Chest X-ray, PA view. Patient: 25 years old, sex F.
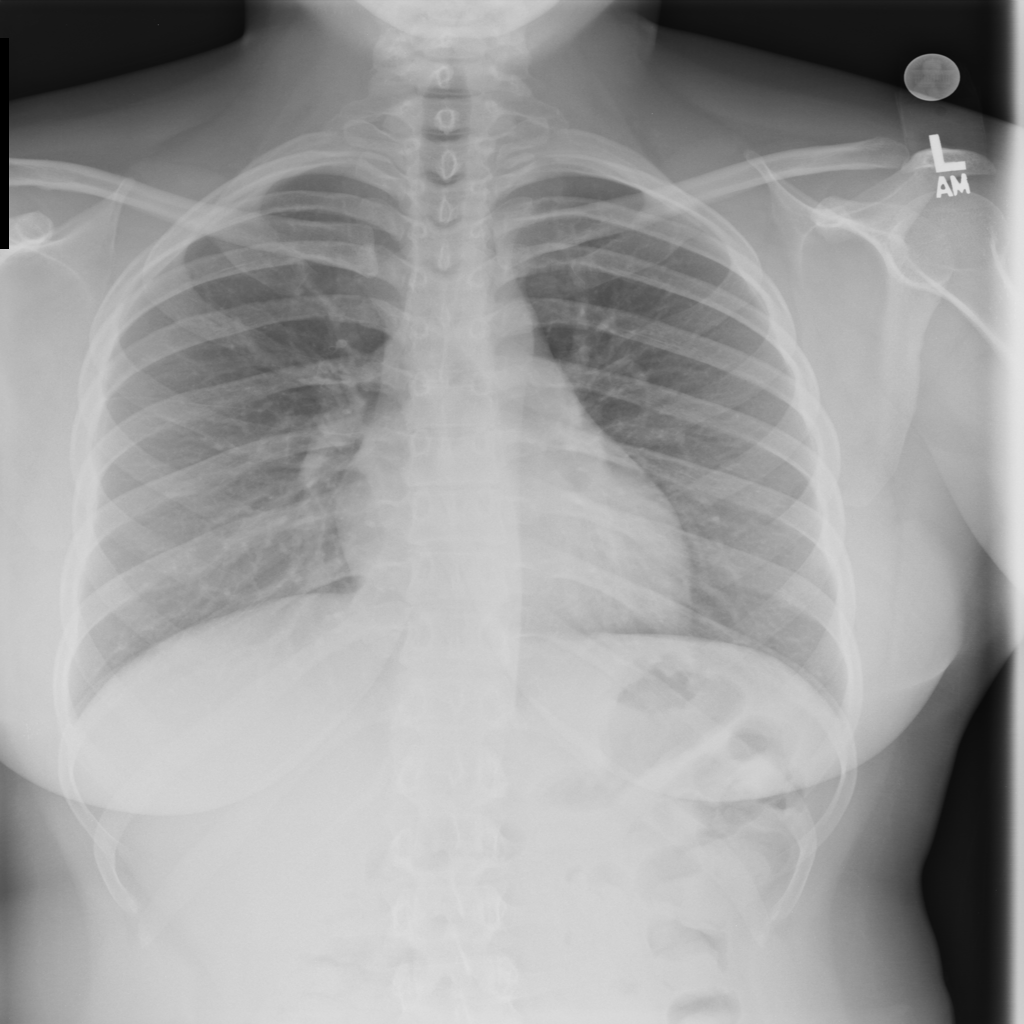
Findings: No Finding